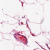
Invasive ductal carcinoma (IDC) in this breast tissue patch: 0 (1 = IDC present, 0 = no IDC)